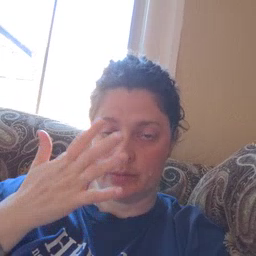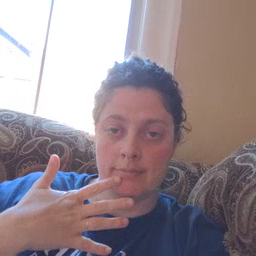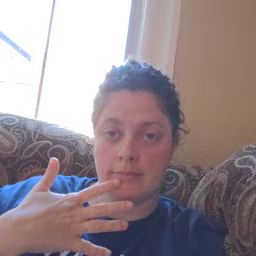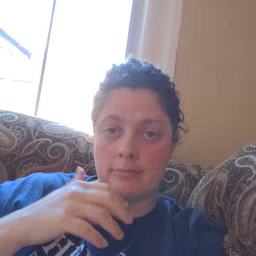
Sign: sad